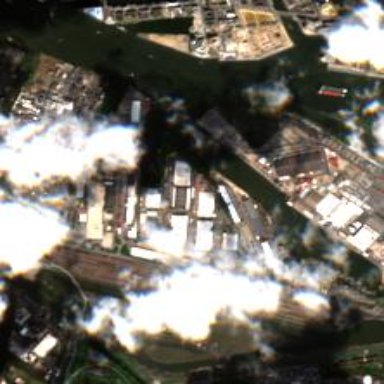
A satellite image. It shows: Man-made quay.